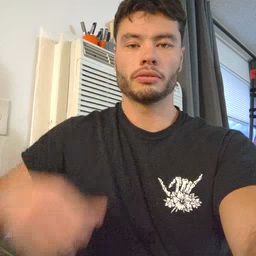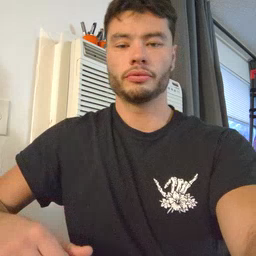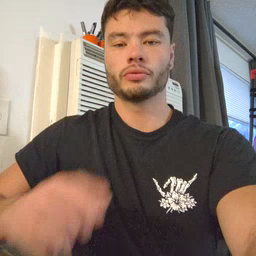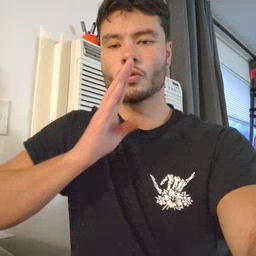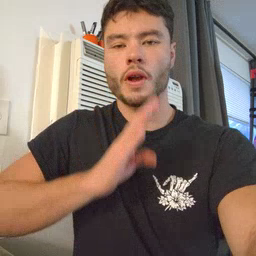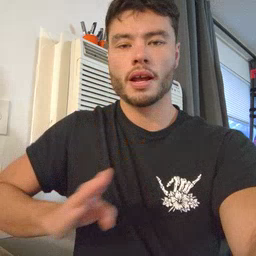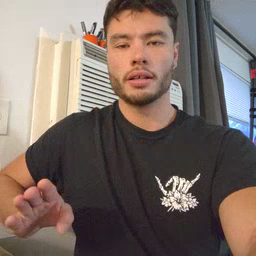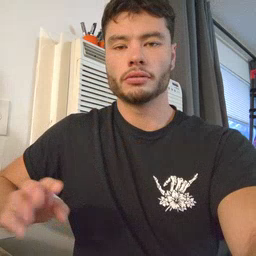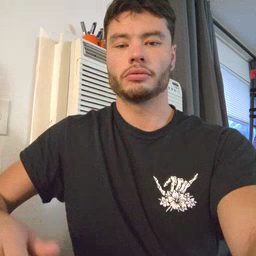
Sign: quiet